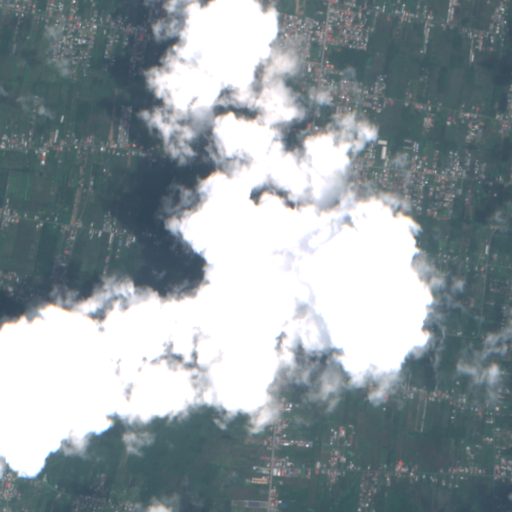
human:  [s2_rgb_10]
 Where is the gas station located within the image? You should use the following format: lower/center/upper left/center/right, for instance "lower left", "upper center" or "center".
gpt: The gas station is located in the upper center of the image.
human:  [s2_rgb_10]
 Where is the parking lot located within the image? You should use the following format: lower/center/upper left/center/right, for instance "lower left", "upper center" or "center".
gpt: There is no parking lot in the image.